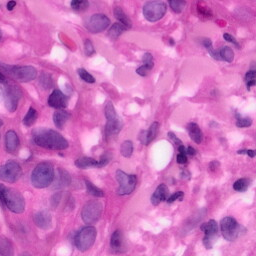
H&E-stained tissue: Pancreatic